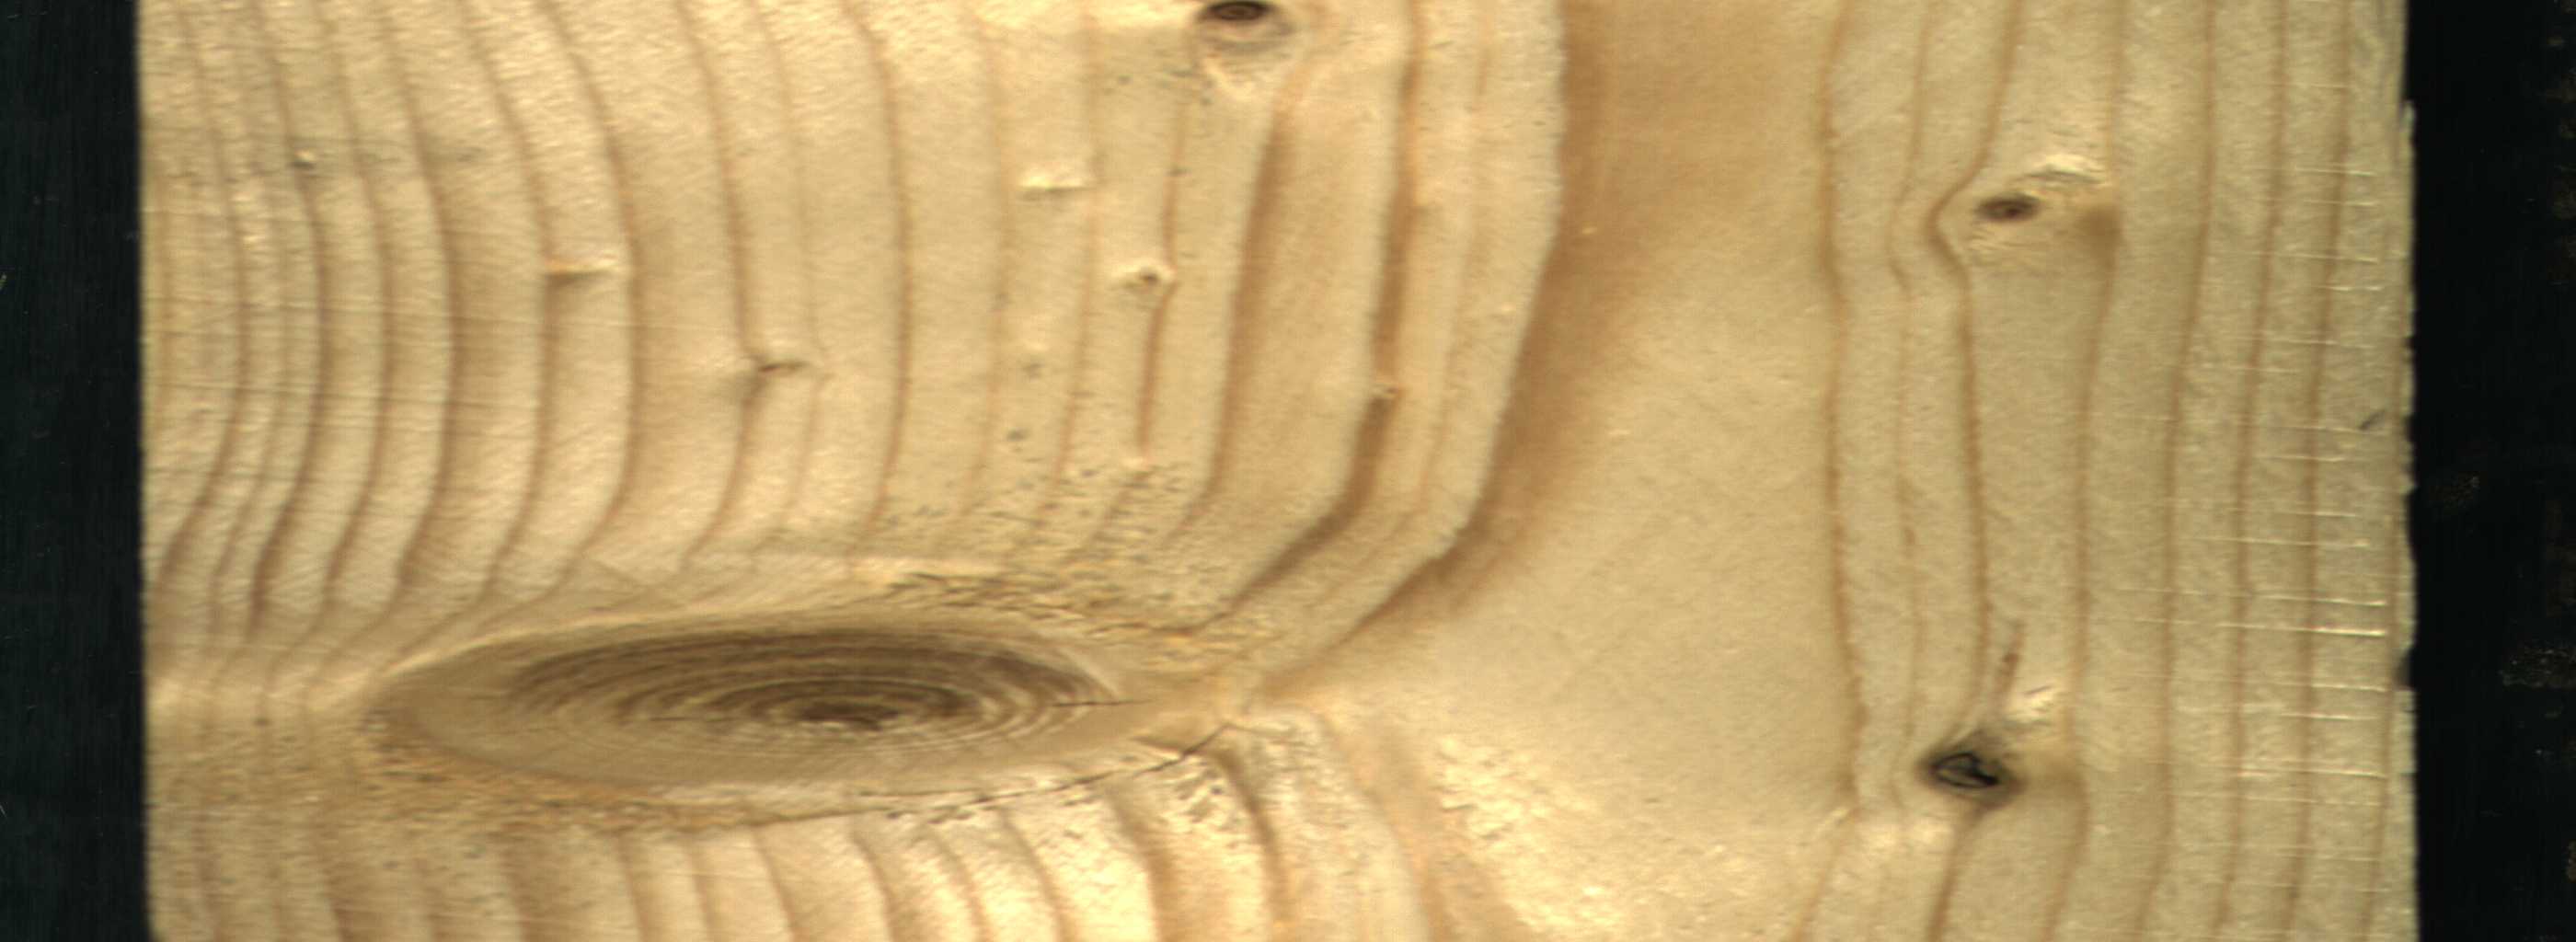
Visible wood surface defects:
Dead_Knot
Dead_Knot
Live_Knot
Live_Knot